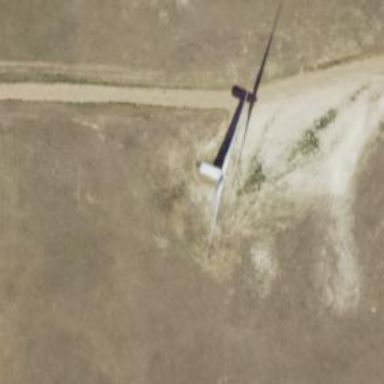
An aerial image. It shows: Wind generator powered by horizontal-axis wind turbine.